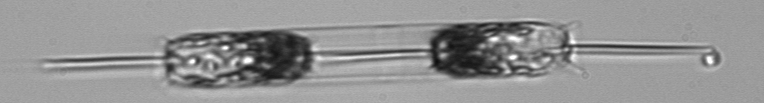
Label: Ditylum_brightwellii